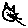
Label: cat